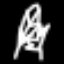
Label: leaf